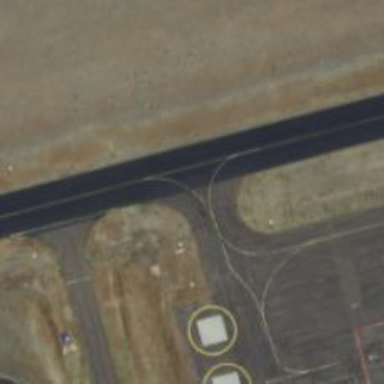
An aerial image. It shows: View of taxiway at the airport.